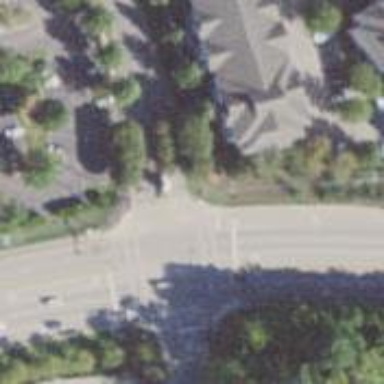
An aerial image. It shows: Uncontrolled footway crossing with lines marking the way.